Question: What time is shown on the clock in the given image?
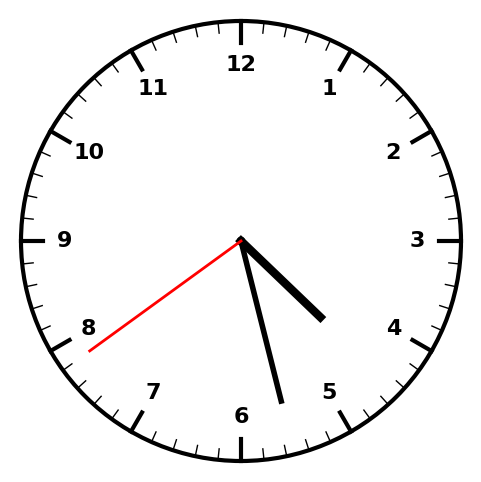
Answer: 04:27:39